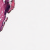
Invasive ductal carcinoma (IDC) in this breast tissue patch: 0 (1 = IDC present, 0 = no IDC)